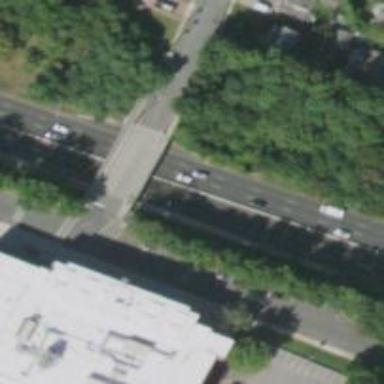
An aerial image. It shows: Urban expressway with asphalt surface. It is classified as trunk highway and identified as urban freeway or expressway in the HFCS system.